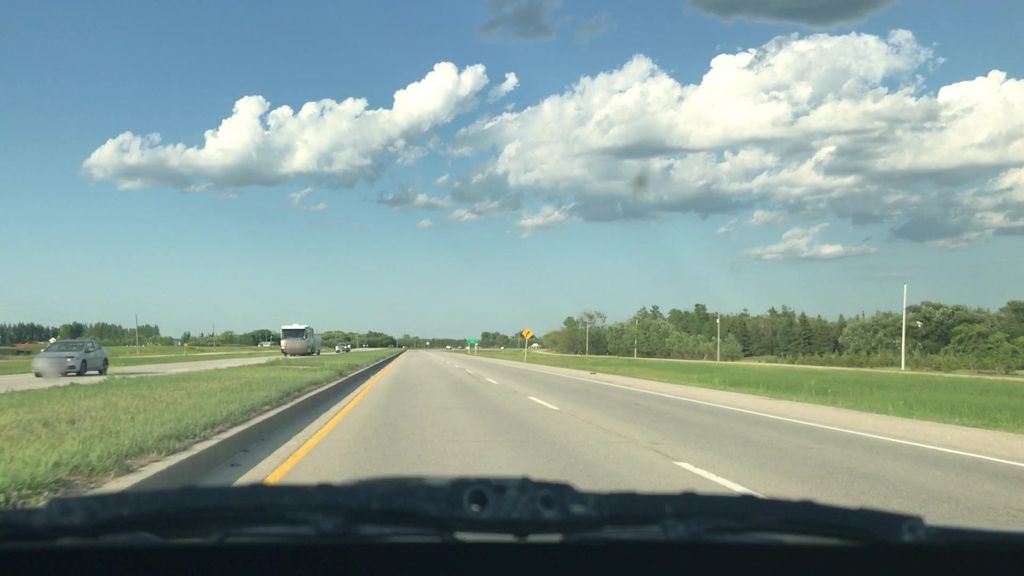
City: winnipeg